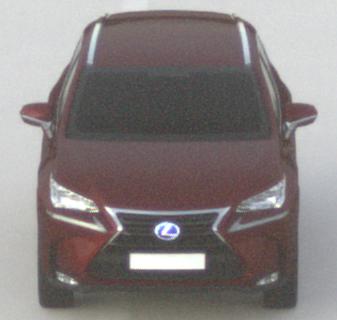
Make: Lexus
Model: NX 300h
Detailed model: NX (AZ1)
Model produced from: 2017/11
Model produced until: 2018/08
Doors: 5
Color: red
Road condition: dry road
Daytime: sunrise or sunset
Contrast: low contrast